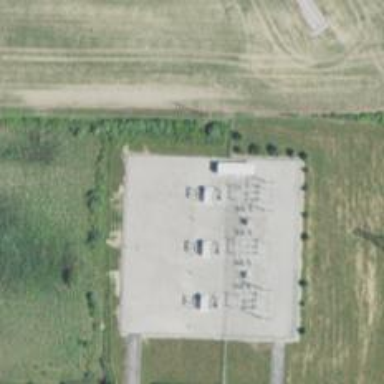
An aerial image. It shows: Power pole.